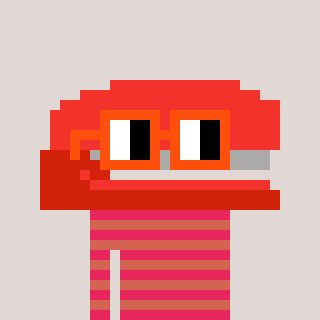
a pixel art character with square orange glasses, a stapler-shaped head and a peachy-colored body on a warm background